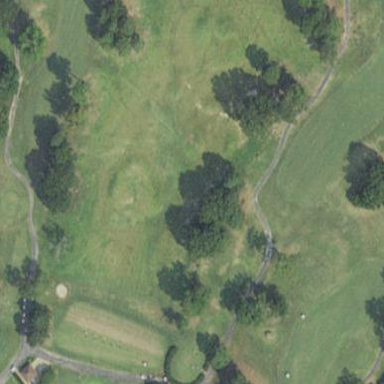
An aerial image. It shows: Driving range for golf on grass.